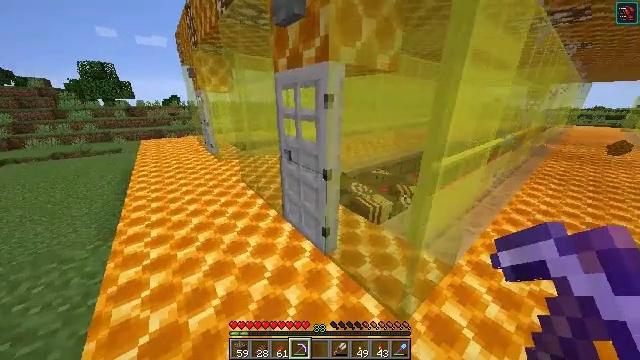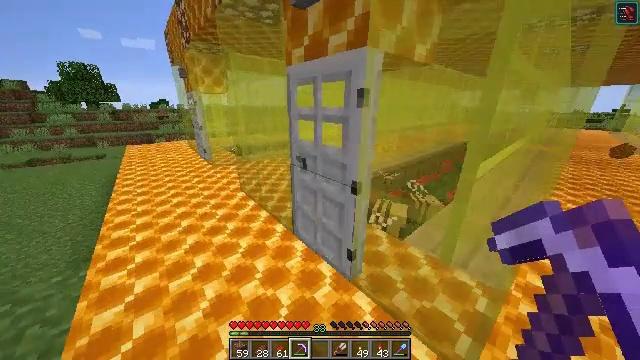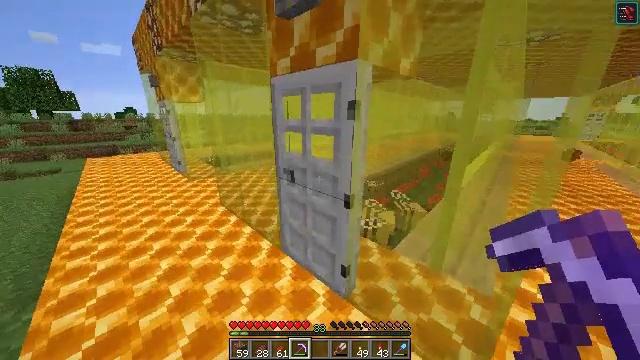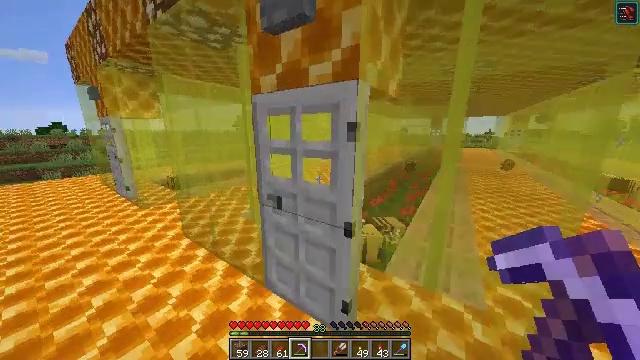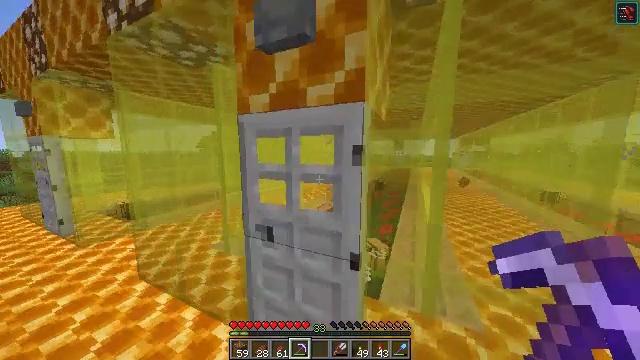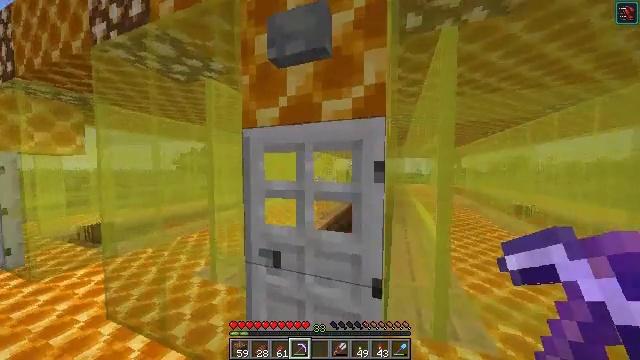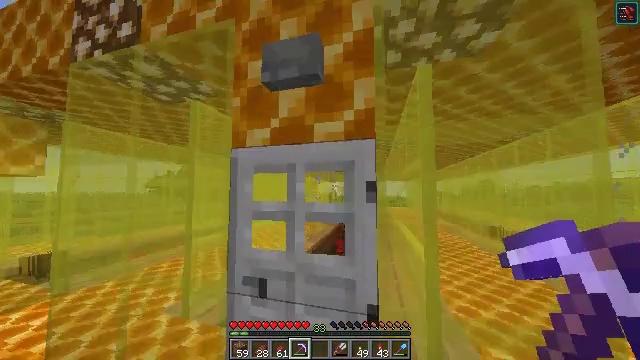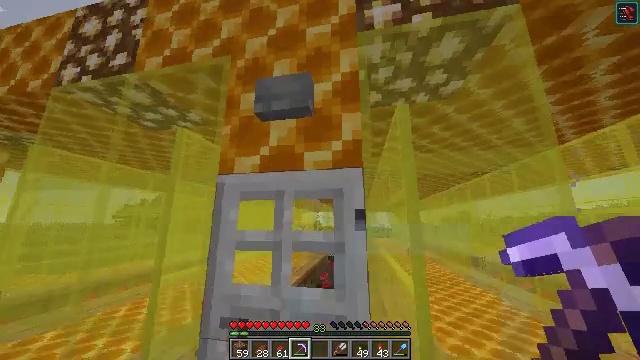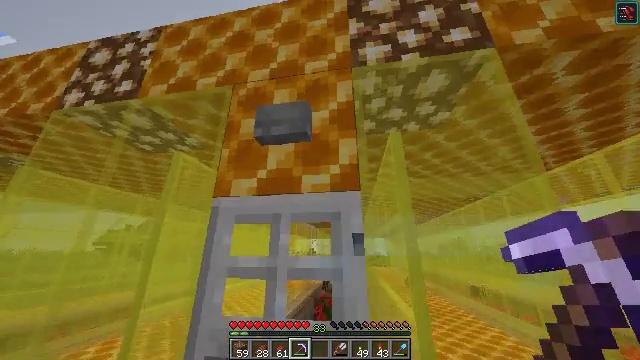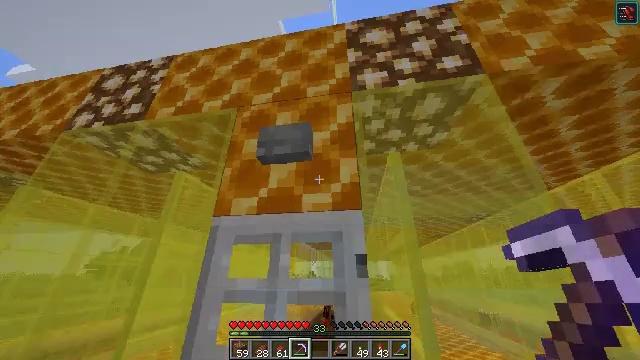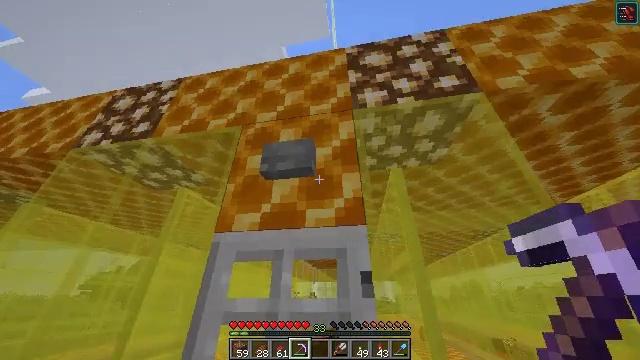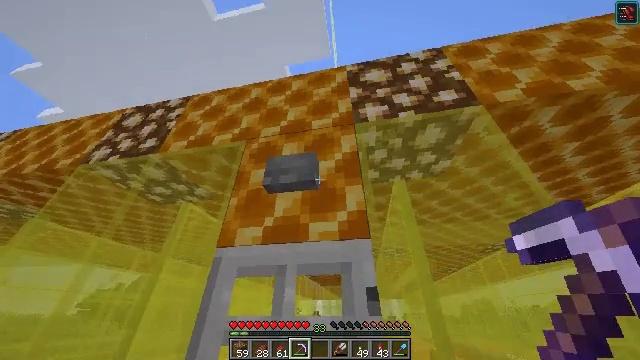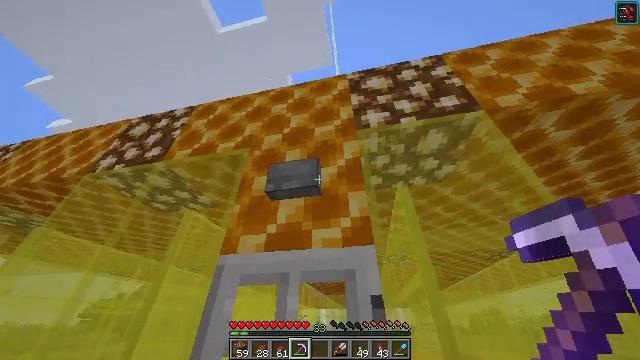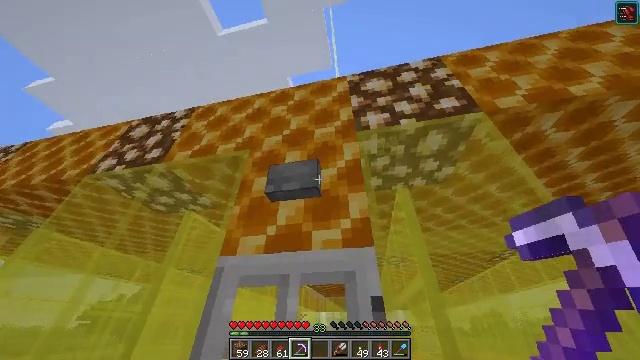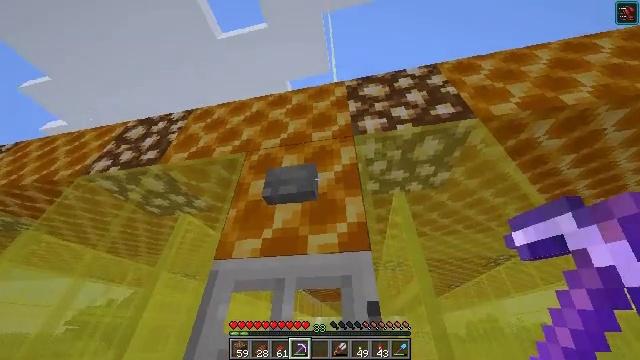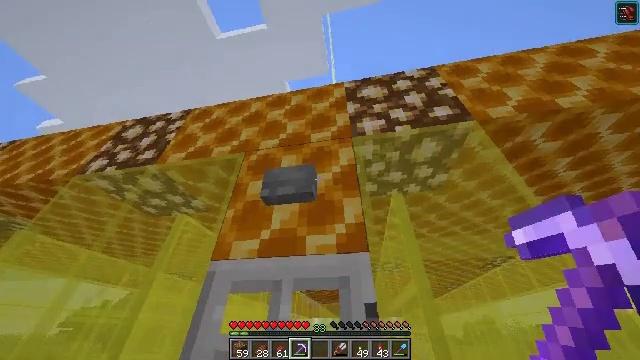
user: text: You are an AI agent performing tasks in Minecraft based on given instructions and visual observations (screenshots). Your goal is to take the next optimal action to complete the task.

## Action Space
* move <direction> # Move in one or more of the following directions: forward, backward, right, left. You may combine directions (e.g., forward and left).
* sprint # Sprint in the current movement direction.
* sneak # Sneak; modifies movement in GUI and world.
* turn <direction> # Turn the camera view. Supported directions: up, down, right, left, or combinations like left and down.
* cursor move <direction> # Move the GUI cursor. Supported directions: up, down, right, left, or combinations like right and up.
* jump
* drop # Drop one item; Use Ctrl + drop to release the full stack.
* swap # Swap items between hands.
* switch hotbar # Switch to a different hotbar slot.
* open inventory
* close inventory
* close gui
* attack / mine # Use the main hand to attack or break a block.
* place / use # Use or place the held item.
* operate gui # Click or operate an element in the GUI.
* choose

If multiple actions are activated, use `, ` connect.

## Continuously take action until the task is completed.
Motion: motion action
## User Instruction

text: Organize honeycombs in a 2x2 pattern to craft a honeycomb block.
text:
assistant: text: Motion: move forward and move left, turn right
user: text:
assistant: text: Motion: move forward and move left, turn right and up
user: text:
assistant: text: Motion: move forward and move left, turn right and up
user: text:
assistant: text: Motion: turn right and up
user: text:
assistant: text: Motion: turn right and up
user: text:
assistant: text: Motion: turn right and up
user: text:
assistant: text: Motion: turn right and up
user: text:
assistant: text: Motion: turn right and up
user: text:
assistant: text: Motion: turn up
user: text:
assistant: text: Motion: turn up
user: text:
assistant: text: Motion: turn up
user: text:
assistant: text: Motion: turn up
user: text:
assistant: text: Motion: no_op
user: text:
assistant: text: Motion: turn right and up
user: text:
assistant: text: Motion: no_op
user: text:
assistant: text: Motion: no_op
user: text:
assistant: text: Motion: turn left
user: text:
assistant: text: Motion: turn left and down
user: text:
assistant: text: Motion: use / place
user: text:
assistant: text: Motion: turn down, use / place
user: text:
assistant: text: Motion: turn down
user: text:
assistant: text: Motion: move forward, turn right and down
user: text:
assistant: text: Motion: move forward, turn right and down
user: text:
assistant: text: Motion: move forward, turn right and down
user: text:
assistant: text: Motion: move forward, turn right and down
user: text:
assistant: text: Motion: move forward, turn right and down
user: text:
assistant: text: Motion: move forward, turn right and down
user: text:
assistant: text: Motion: move forward, turn down
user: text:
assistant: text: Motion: move forward, turn down
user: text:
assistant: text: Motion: move forward, turn down